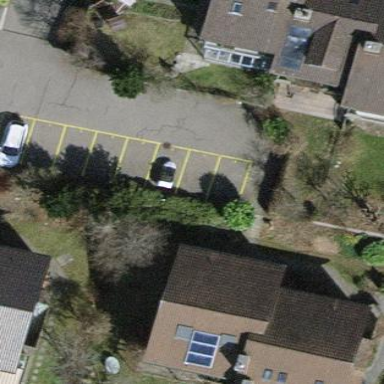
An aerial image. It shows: Parking area with surface.